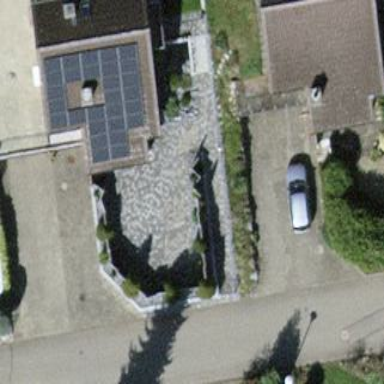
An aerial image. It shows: Detached building with gabled roof.